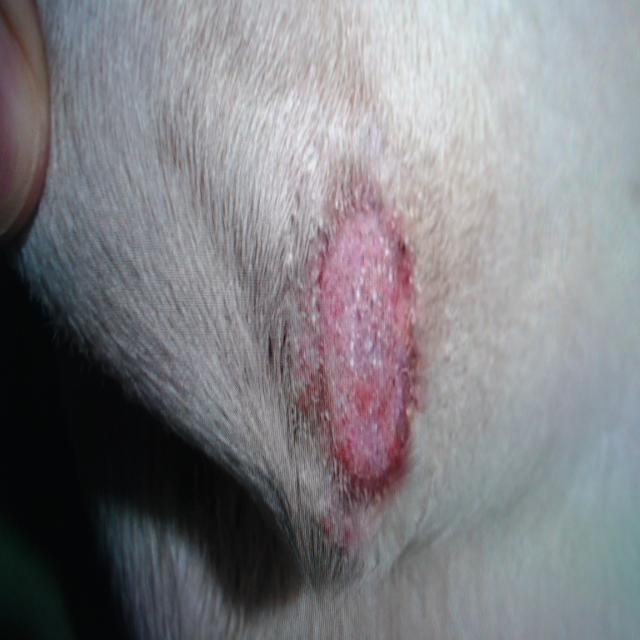
Canine ringworm (Dermatophytosis) — fungal infection caused by Microsporum or Trichophyton. Presents with circular alopecia, scaling, crusting, and broken hairs.